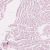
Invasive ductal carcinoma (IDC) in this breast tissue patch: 0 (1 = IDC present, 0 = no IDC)